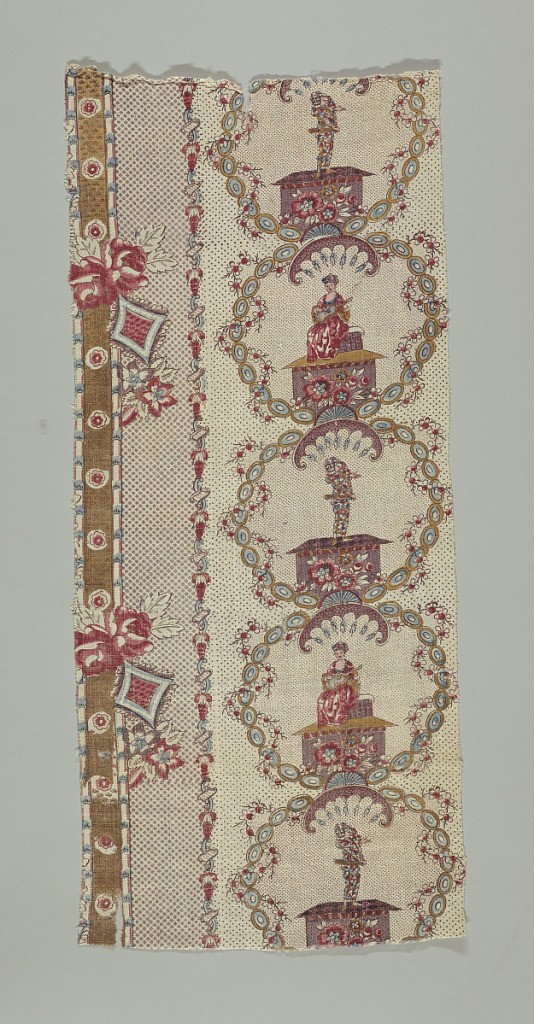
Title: Fragment
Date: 1770–80
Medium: linen warp, cotton weft Technique: block printed on plain weave
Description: Stripe of a floral motif in straight repeat at the left. At the right an alternation of two figures; a woman playing on a  stringed instrument and a harlequin. Both appear to be on a stage. Black, two reds, lavender, blue and yellow ocher.